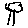
Label: tree